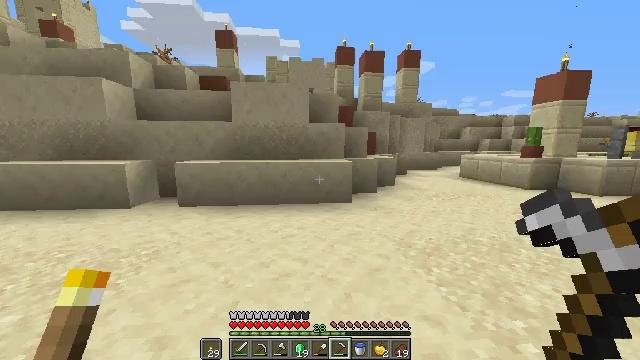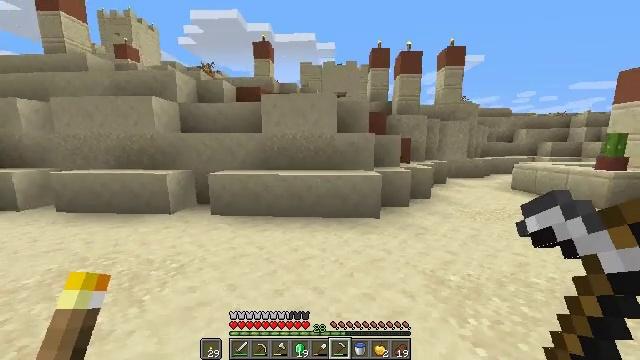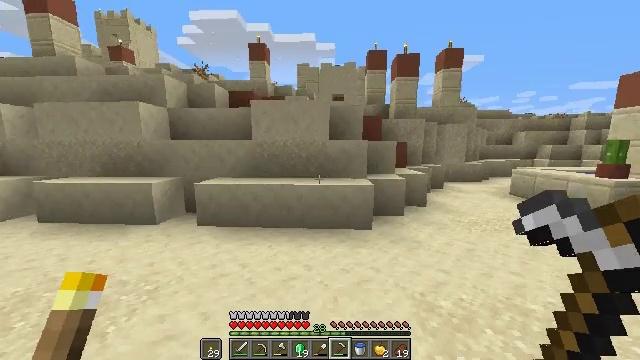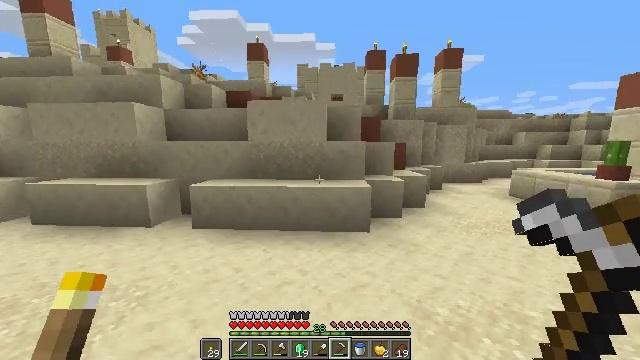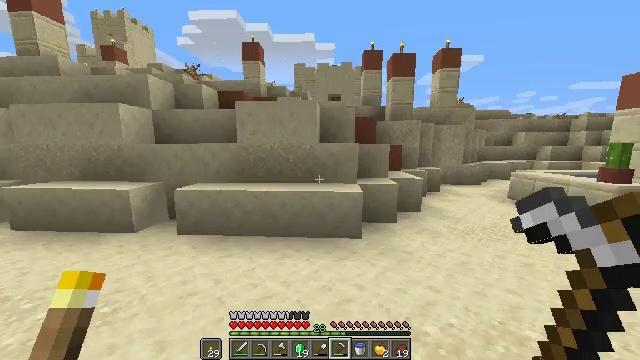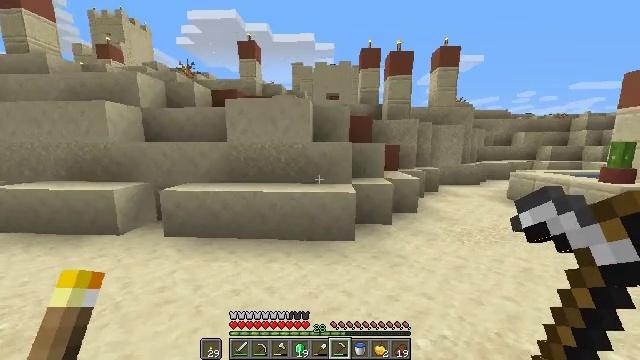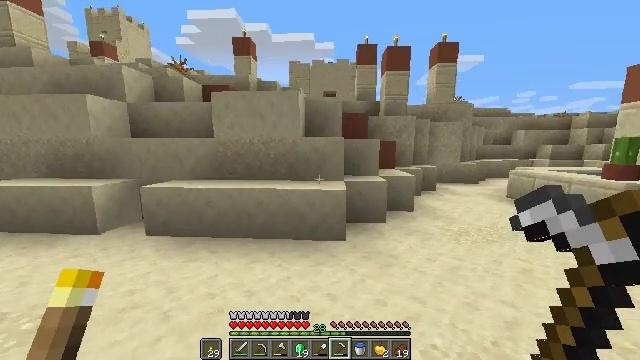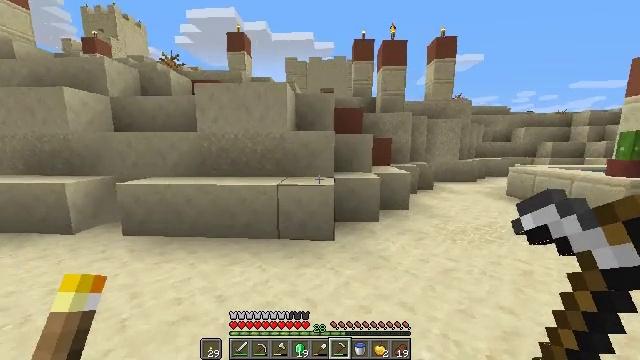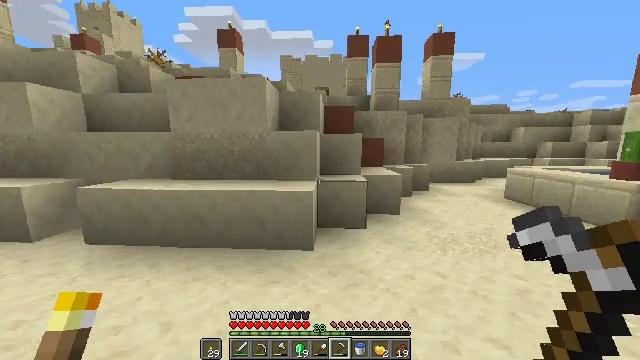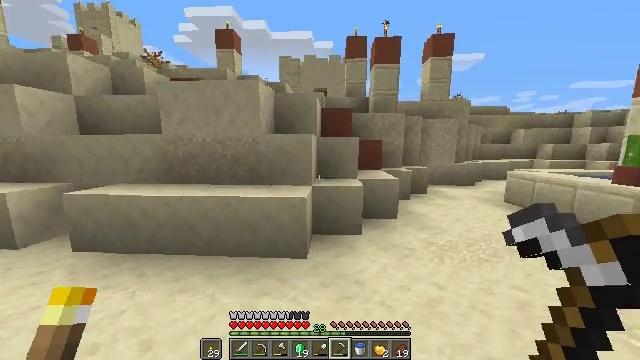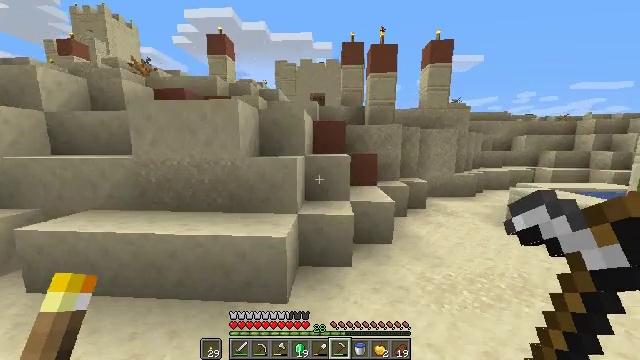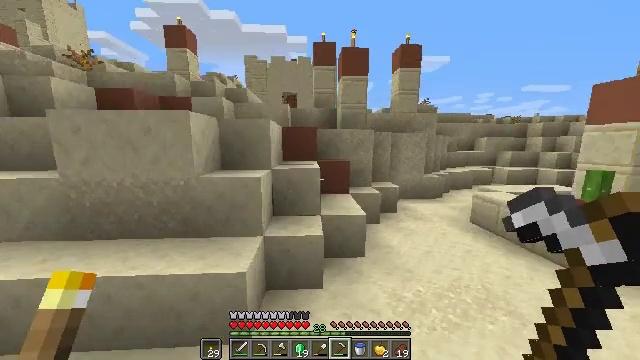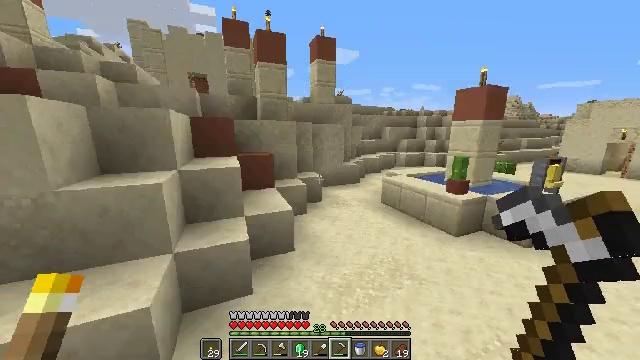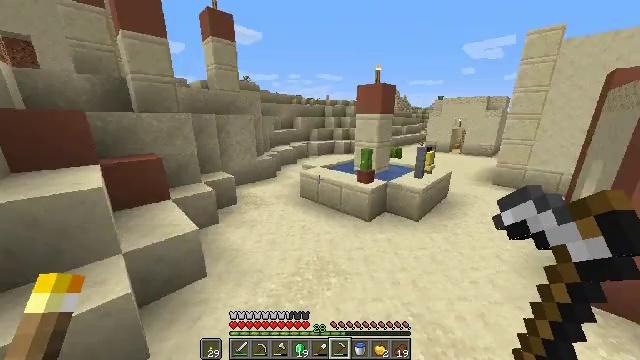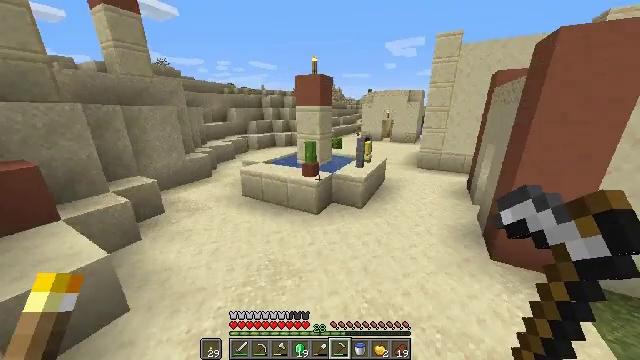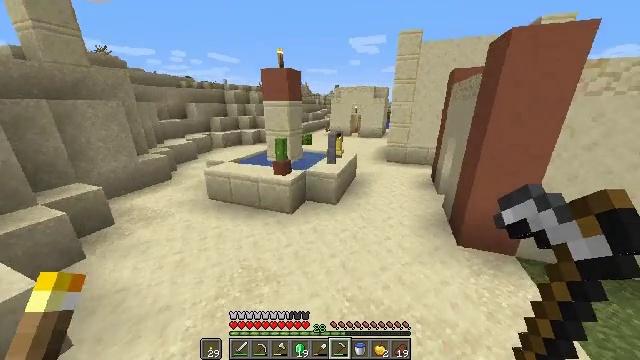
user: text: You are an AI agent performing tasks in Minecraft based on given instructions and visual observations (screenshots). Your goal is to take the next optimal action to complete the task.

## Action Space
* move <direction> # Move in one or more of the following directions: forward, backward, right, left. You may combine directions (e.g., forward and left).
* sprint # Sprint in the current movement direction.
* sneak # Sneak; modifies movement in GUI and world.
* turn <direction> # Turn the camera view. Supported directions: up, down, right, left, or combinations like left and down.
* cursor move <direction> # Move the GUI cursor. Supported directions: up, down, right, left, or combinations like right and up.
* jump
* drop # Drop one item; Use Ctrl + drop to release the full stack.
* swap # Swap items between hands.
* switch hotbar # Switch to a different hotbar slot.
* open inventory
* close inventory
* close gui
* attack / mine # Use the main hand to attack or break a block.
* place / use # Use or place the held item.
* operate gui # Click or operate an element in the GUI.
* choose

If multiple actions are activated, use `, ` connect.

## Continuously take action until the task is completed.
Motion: motion action
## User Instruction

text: Attack the hay block to get hay.
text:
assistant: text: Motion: move forward and move right, sprint, turn left, jump
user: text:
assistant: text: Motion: move forward and move right, sprint, jump
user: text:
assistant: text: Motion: move forward and move right, sprint, jump
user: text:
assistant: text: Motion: move forward and move right, sprint, jump
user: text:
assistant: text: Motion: move forward and move right, sprint, jump
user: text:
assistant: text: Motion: move forward and move right, sprint, jump
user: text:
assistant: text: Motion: move forward and move right, sprint, jump
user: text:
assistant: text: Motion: move forward and move right, sprint, jump
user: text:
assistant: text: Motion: move forward and move right, sprint, jump
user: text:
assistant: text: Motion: move forward and move right, sprint, jump
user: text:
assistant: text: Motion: move forward and move right, sprint, turn right and down, jump
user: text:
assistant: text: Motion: move forward and move right, sprint, turn right and down, jump
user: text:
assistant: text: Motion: move forward and move right, sprint, turn right and down, jump
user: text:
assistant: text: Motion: move forward and move right, sprint, turn right and down, jump
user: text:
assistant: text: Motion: move forward and move right, sprint, turn right and down
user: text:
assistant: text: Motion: move forward and move right, sprint, turn right
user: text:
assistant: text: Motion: move forward, sprint, turn right
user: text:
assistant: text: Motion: move forward, sprint, turn right
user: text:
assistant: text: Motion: move forward, sprint
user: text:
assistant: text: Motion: move forward, sprint
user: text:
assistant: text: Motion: move forward, sprint
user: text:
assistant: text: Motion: move forward, sprint
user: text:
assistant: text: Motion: move forward, sprint
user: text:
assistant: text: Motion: move forward, sprint
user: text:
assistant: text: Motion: move forward, sprint
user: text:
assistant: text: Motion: move forward, sprint
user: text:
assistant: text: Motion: move forward, sprint, turn left
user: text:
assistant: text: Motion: move forward, sprint, turn left
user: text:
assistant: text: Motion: move forward, sprint, turn left, jump
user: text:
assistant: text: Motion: move forward, sprint, jump